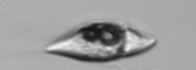
Label: Amphidinium